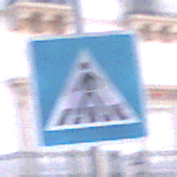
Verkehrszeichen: FussgaengerueberwegRechts
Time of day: SunriseSunset
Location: Outdoor (Urban)
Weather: PartlyCloudy
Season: NotSpecified
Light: Natural